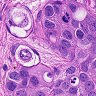
Metastatic tissue present: yes